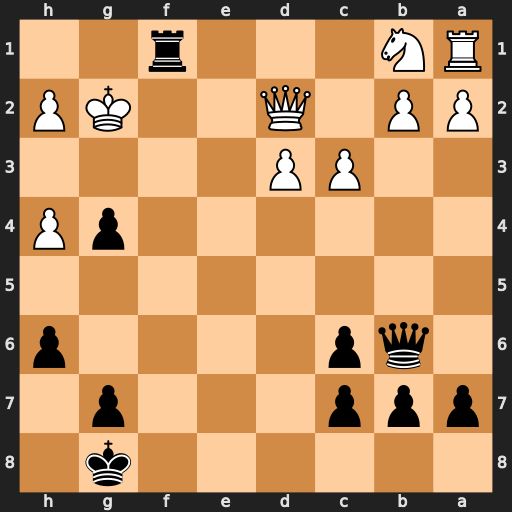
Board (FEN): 6k1/ppp3p1/1qp4p/8/6pP/2PP4/PP1Q2KP/RN3r2
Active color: b
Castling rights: -
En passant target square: -
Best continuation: Rg1#